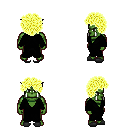
a pixel art fantasy rpg character, male body template, orc, green skin, black robe, gold greaves, gold curly afro hairstyle, gray slippers, four views (front, back, left, right), 2x2 character sprite sheet, small pixel art, hard edges, no anti-aliasing